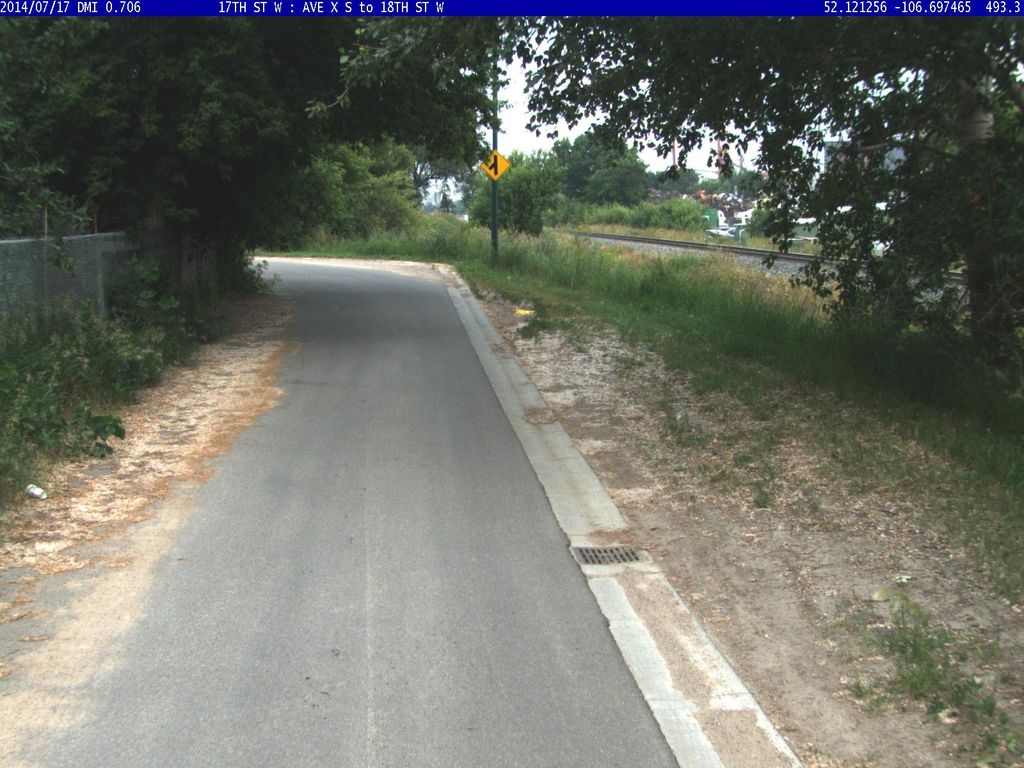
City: saskatoon